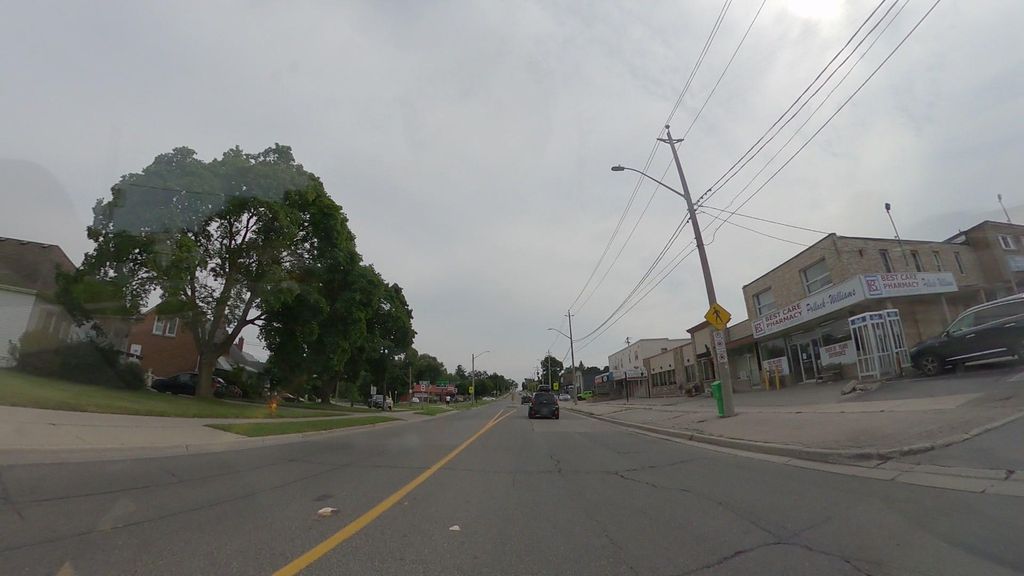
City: kitchener-waterloo